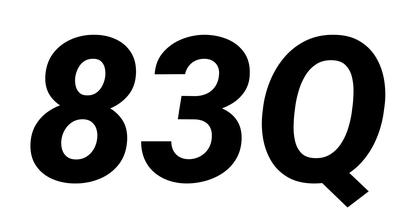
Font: Roboto-Italic_ExtraBold_Italic